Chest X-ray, AP view. Patient: 66 years old, sex F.
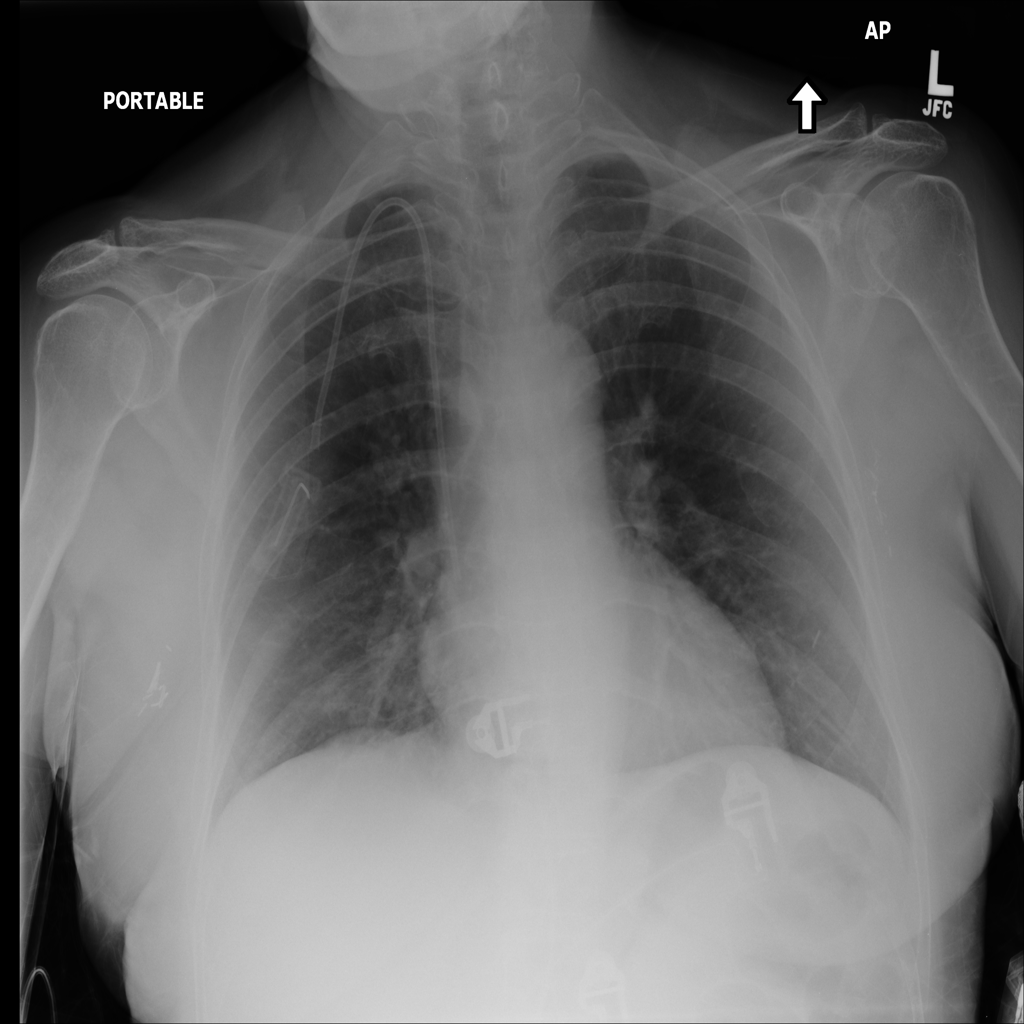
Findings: No Finding